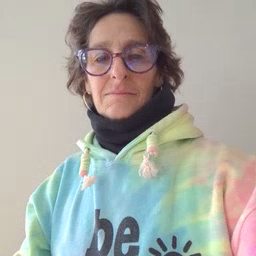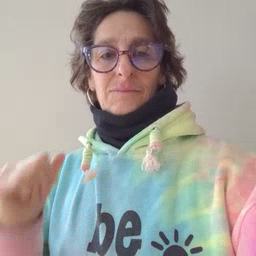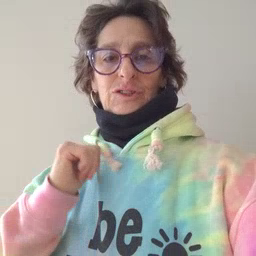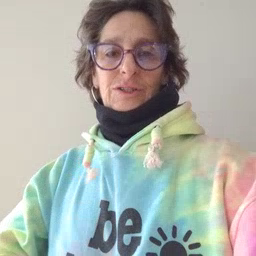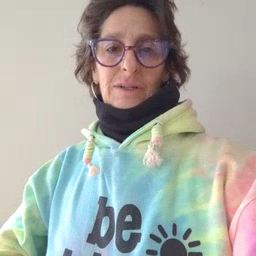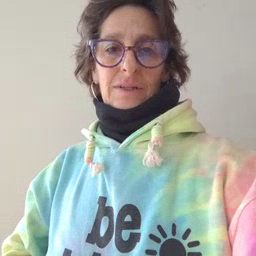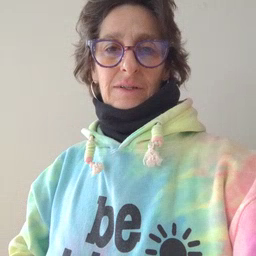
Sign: jacket